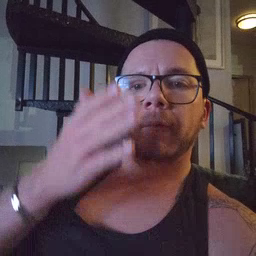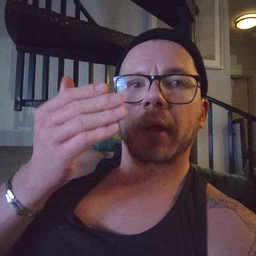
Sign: flag